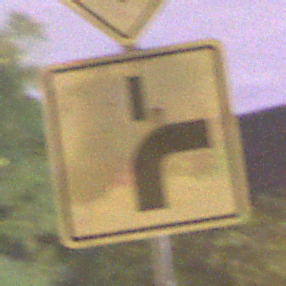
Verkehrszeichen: VerlaufVorfahrtsstrasse8
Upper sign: Vorfahrtsstrasse
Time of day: Night
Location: Outdoor (Suburban)
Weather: PartlyCloudy
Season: NotSpecified
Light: Artificial